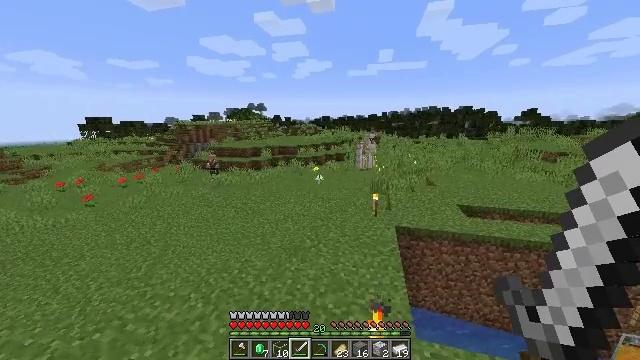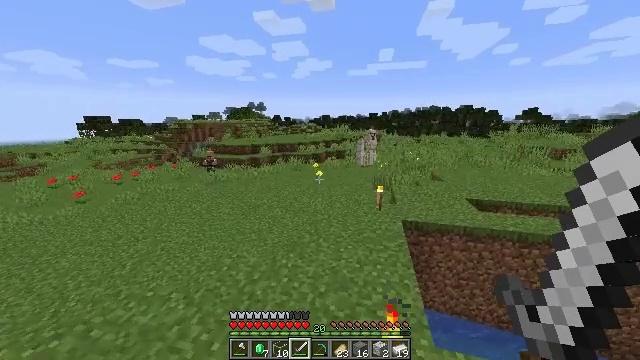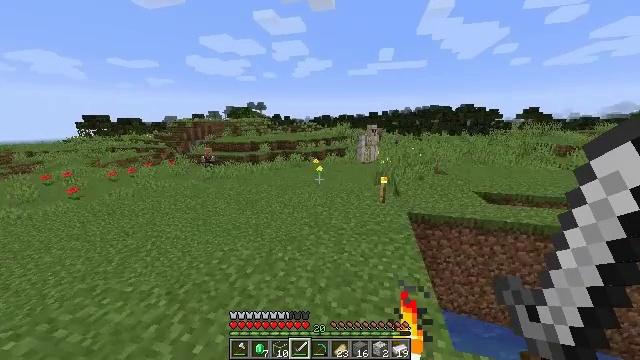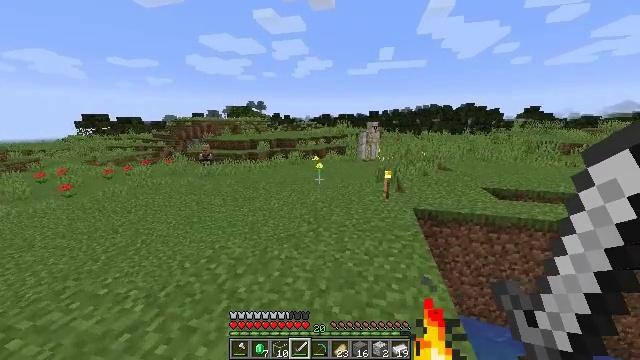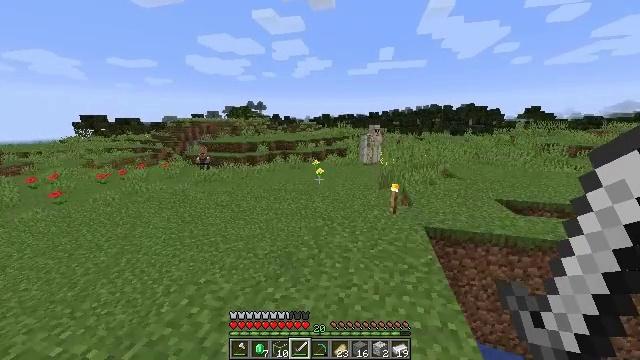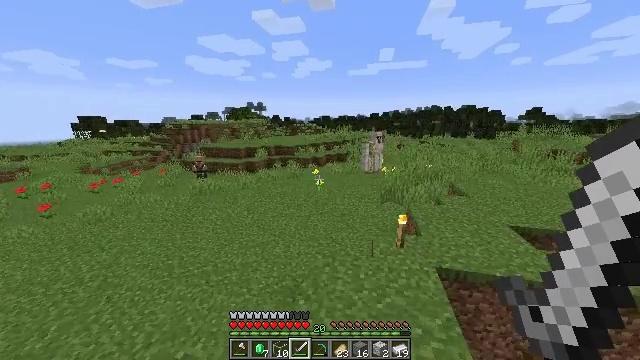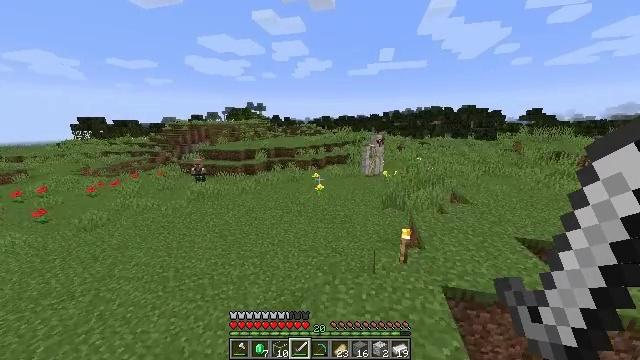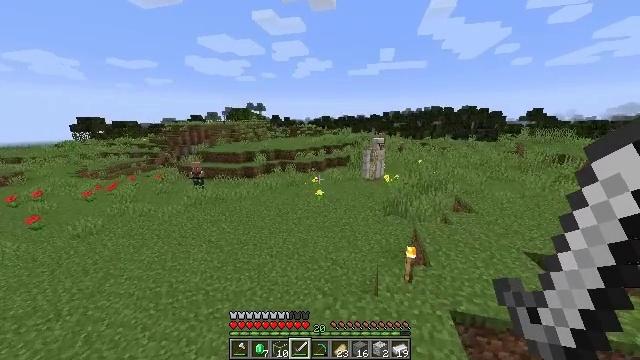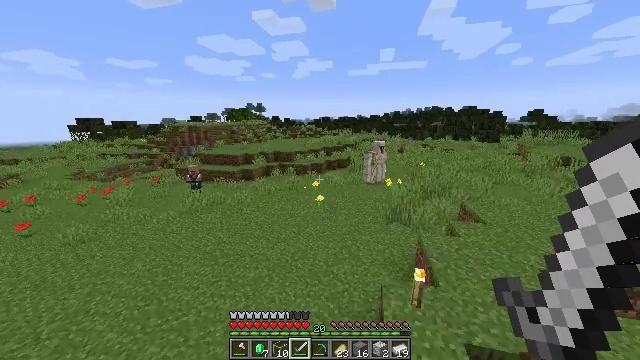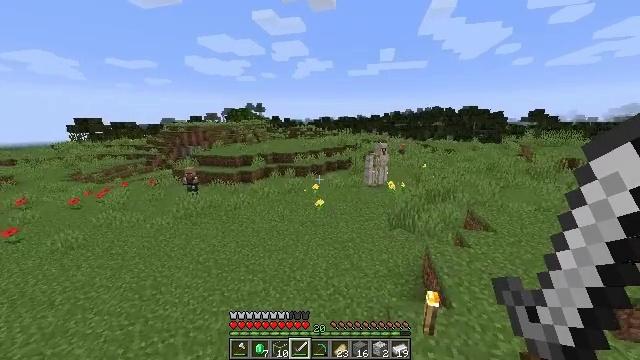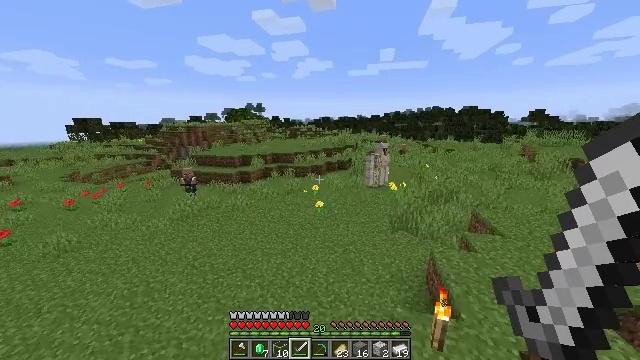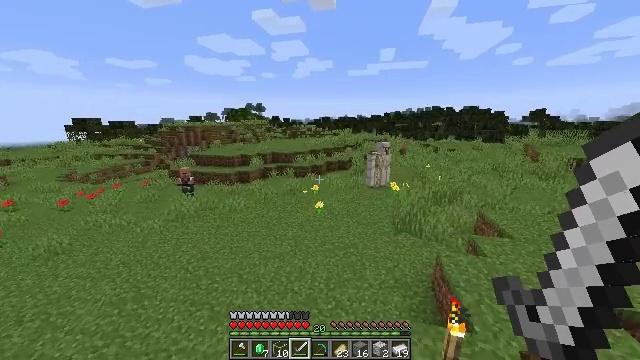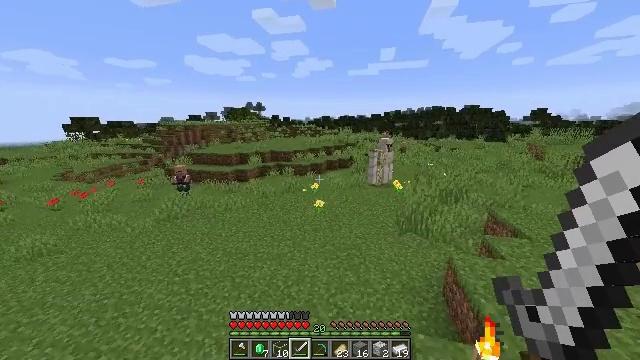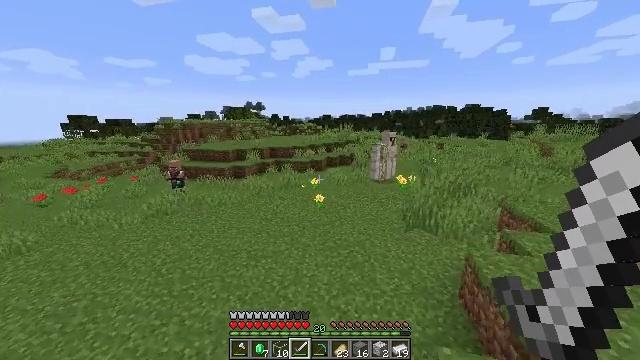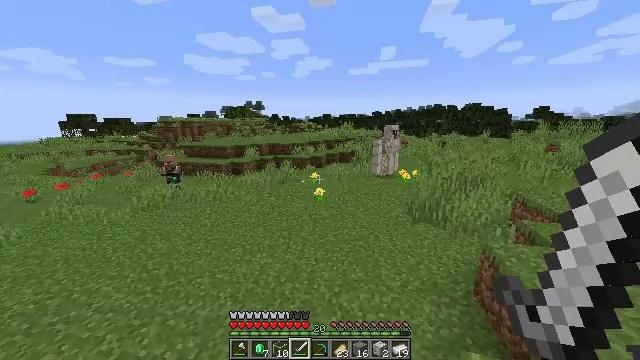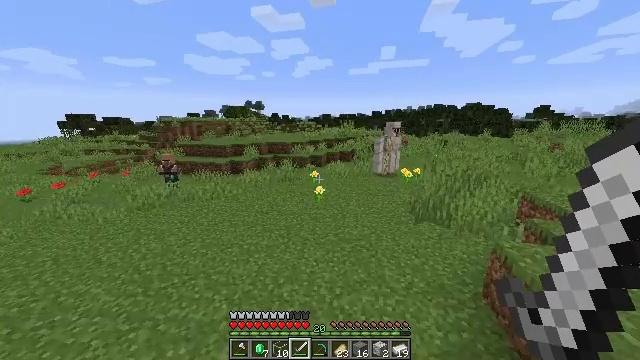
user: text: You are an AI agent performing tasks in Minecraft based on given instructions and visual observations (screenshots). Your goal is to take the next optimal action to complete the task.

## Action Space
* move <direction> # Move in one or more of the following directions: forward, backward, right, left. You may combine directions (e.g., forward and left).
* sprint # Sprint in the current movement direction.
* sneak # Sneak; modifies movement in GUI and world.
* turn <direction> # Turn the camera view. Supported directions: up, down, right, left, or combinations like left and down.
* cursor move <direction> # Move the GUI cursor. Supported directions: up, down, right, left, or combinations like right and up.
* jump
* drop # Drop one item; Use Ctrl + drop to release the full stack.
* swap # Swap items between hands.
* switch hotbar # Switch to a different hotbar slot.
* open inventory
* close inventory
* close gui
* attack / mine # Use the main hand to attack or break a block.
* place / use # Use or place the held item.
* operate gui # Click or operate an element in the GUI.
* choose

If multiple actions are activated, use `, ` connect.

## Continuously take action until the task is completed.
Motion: motion action
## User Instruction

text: Recycle the dark oak fence into the inventory.
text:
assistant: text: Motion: move forward, jump
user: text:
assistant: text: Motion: move forward, jump
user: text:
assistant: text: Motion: move forward, jump
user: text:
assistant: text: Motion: move forward, jump
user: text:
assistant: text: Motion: move forward, sprint, jump
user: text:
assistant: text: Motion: move forward, sprint, jump
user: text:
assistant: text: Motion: move forward, sprint, jump
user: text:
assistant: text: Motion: move forward, sprint, jump
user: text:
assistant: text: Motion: move forward, sprint, jump
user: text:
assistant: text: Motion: move forward, jump
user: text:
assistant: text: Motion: move forward, jump
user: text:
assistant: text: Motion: move forward, jump
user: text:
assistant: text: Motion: move forward, jump
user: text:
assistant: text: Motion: move forward, jump
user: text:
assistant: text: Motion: move forward, jump
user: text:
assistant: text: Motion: move forward, jump
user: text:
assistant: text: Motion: move forward, jump
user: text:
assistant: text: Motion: move forward, sprint, jump
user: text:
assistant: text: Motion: move forward, sprint, jump
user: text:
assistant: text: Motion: move forward, sprint, jump
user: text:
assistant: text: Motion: move forward, sprint, jump
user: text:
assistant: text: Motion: move forward, sprint, jump
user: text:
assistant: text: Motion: move forward, jump
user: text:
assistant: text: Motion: move forward, jump
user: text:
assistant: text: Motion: move forward, jump
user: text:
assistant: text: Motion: move forward, jump
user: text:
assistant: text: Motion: move forward, jump
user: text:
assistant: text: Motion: move forward, jump
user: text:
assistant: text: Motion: move forward, jump
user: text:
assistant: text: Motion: move forward, jump